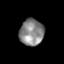
Tissue: prostate
Cell type: Myeloid cells
Senescence score: 0.2229
Nuclear area (px): 627
Mean DAPI intensity: 136.204